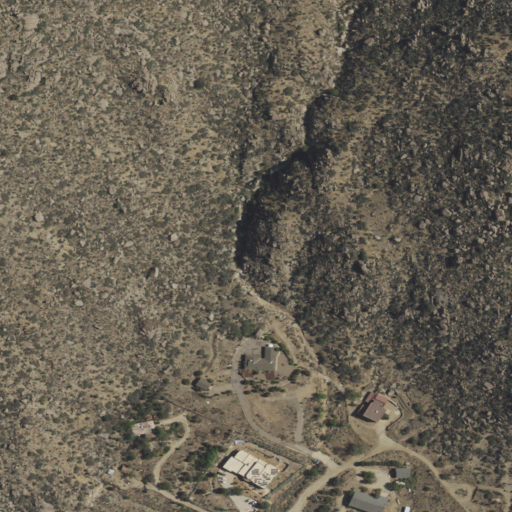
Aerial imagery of valley in New Mexico named Echo Canyon containing shrub, evergreen forest, low intensity development, open development, and medium intensity development